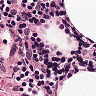
Metastatic tissue present: no